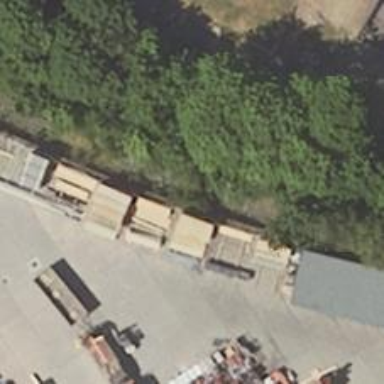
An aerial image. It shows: Abandoned railway yard is depicted.